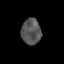
Tissue: prostate
Cell type: Fibroblasts
Senescence score: 0.8219
Nuclear area (px): 503
Mean DAPI intensity: 84.654